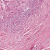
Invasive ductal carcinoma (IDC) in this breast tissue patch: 1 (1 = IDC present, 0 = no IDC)